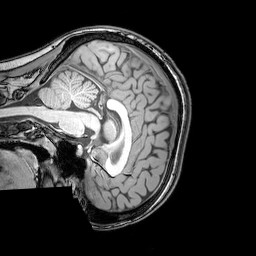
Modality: T1w
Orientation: sagittal
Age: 22
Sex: female
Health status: healthy
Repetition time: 0.081 s
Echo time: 0.037 s